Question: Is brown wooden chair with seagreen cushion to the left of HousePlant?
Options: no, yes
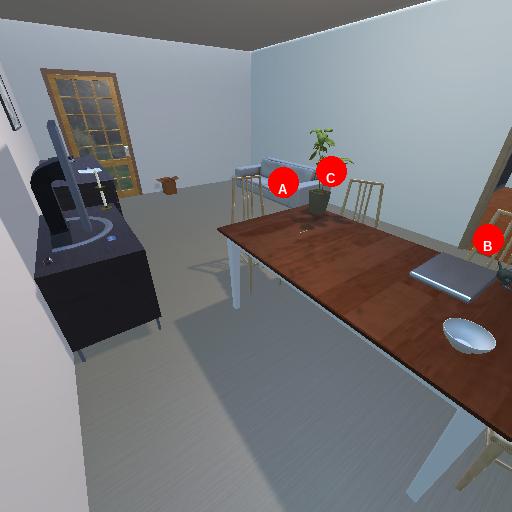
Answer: no